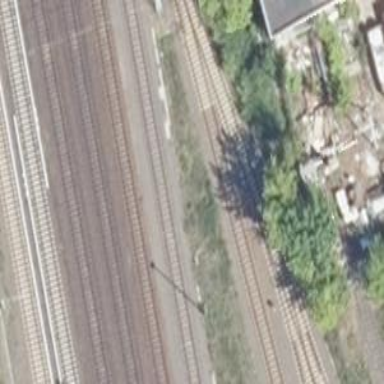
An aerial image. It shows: Railway switch.